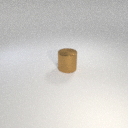
large brown metal cylinder